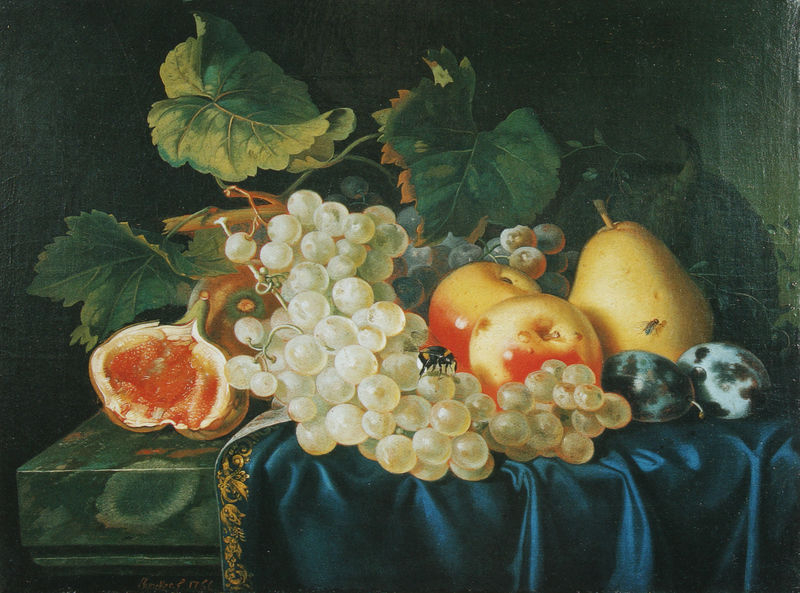
Titel: Früchtestück mit Feigen
Künstler: Justus Juncker
Standort: Mainz
Institution: Landesmuseum
Schlagwörter: blau, blätter, dunkel, flügel, gemälde, laub, schatten, weiß, gelb, grün, ocker, blumen, braun, bunt, grau, hell, hintergrund, licht, marmor, orange, raum, tisch, obst, rot, tuch, muster, ornament, wand, falten, samt, schale, signatur, zweige, bestickt, gold, stoff, decke, saum, blatt, borte, seide, feigen, frucht, früchte, kürbis, stilleben, stillleben, trauben, beine, apfel, äpfel, fläche, herbst, rand, querformat, essen, wein, glanz, glänzen, stil, platte, ölfarben, marmoriert, fliege, birne, fleisch, melone, birnen, vanitas, fühler, fruchtfleisch, geschnitten, insekten, brokat, weintrauben, halb, reif, weinlaub, granatapfel, insekt, marmorplatte, pflaume, traube, weinblätter, käfer, rebe, feige, kostbar, weinblatt, mamor, pflaumen, zwetschge, zwetschgen, lichtz, weinreben, halbschatten, angeschnitten, biene, trauebn, tropen, angeschlagen, leige, helle trauben, hummel, obsst, träubel, wespe, zwetschen, biernen, löaub